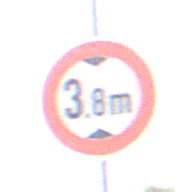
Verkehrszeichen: TatsaechlicheHoehe
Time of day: MorningAfternoon
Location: Outdoor (Nature)
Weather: PartlyCloudy
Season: NotSpecified
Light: Natural